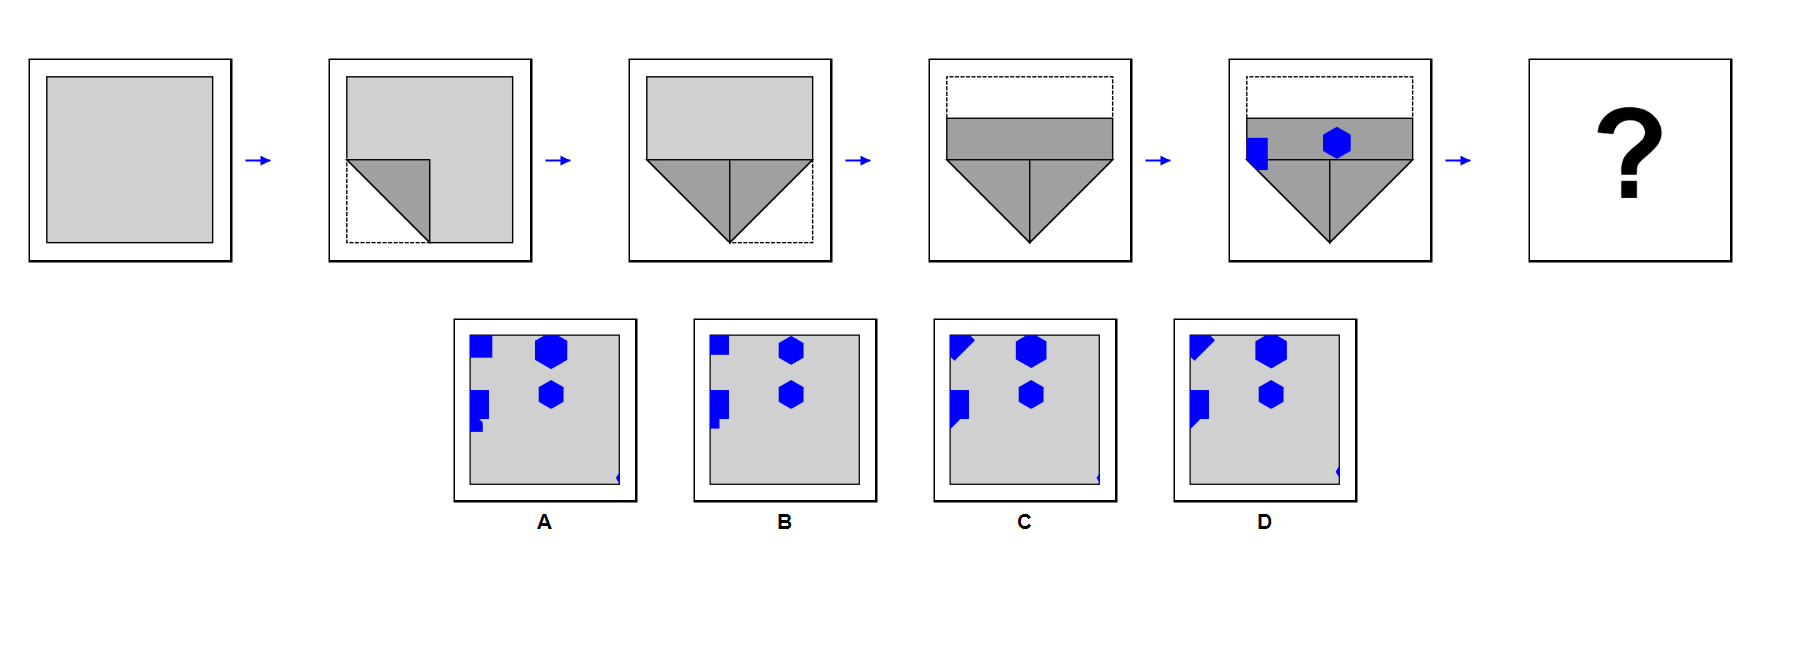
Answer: B